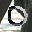
Label: 0